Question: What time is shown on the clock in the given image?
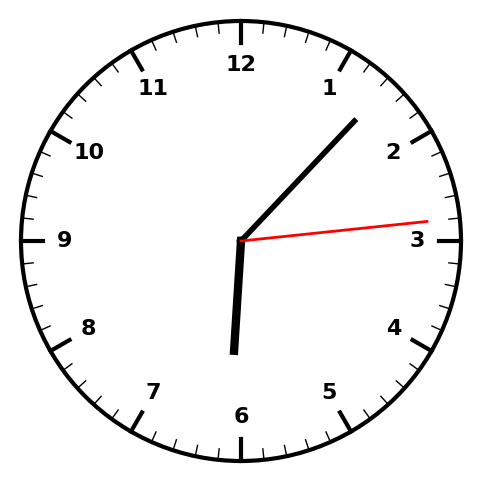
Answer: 06:07:14